Question: I have bubbles and icons who spoke it.
As you see this icon appears at next new line.
How can I set them together in the same line?
Person A is a man with glasses, and Person B is tweet bird.
How can I fix my css?
<URL>

'''
<span id="chat">
<span id="comment_645">
<div class="me_icon">
<p class="responsive-img">
<a href="/user/1"><img alt="X50" class="img-polaroid" src="http://t1.gstatic.com/images?q=tbn:ANd9GcTHwJFqUSlCJvXdCKEQ9dPxPhx_FYOcbQqD_Hco7vTSwEK_eVpnD-qTWcBCmg" style="width: 50px; height: 50px" /></a>
</p>
</div>
<div class="bubble me">
18:03:02:<a href="/user/1">Person A</a><br />
hi
</div>
</span>
<span id="comment_644">
<div class="me_icon">
<p class="responsive-img">
<a href="/user/1"><img alt="X50" class="img-polaroid" src="http://t1.gstatic.com/images?q=tbn:ANd9GcTHwJFqUSlCJvXdCKEQ9dPxPhx_FYOcbQqD_Hco7vTSwEK_eVpnD-qTWcBCmg" style="width: 50px; height: 50px" /></a>
</p>
</div>
<div class="bubble me">
17:54:43:<a href="/user/1">Person A</a><br />
hey
</div>
</span>
<span id="comment_643">
<div class="me_icon">
<p class="responsive-img">
<a href="/user/1"><img alt="X50" class="img-polaroid" src="http://t1.gstatic.com/images?q=tbn:ANd9GcTHwJFqUSlCJvXdCKEQ9dPxPhx_FYOcbQqD_Hco7vTSwEK_eVpnD-qTWcBCmg" style="width: 50px; height: 50px" /></a>
</p>
</div>
<div class="bubble me">
17:54:00:<a href="/user/1">Person A</a><br />
woohoo
</div>
</span>
<span id="comment_642">
<div class="me_icon">
<p class="responsive-img">
<a href="/user/1"><img alt="X50" class="img-polaroid" src="http://t1.gstatic.com/images?q=tbn:ANd9GcTHwJFqUSlCJvXdCKEQ9dPxPhx_FYOcbQqD_Hco7vTSwEK_eVpnD-qTWcBCmg" style="width: 50px; height: 50px" /></a>
</p>
</div>
<div class="bubble me">
21:15:25:<a href="/user/1">Person A</a><br />
ok
</div>
</span>
<span id="comment_641">
<div class="me_icon">
<p class="responsive-img">
<a href="/user/1"><img alt="X50" class="img-polaroid" src="http://t1.gstatic.com/images?q=tbn:ANd9GcTHwJFqUSlCJvXdCKEQ9dPxPhx_FYOcbQqD_Hco7vTSwEK_eVpnD-qTWcBCmg" style="width: 50px; height: 50px" /></a>
</p>
</div>
<div class="bubble me">
20:47:34:<a href="/user/1">Person A</a><br />
Howdy
</div>
</span>
<span id="comment_638">
<div class="bubble you">
20:36:49:<a href="/user/2">Person B</a><br />
hello
</div>
<div class="you_icon">
<p class="responsive-img">
<a href="/user/2"><img alt="2011-08-16_20.01.51" class="img-polaroid" src="http://www.miraiha.net/wpblog/wp-content/uploads/2010/10/designreviver-free-twitter-social-icon.jpg" style="width: 50px; height: 50px" /></a>
</p>
</div>
</span>
<span id="comment_634">
<div class="me_icon">
<p class="responsive-img">
<a href="/user/1"><img alt="X50" class="img-polaroid" src="http://t1.gstatic.com/images?q=tbn:ANd9GcTHwJFqUSlCJvXdCKEQ9dPxPhx_FYOcbQqD_Hco7vTSwEK_eVpnD-qTWcBCmg" style="width: 50px; height: 50px" /></a>
</p>
</div>
<div class="bubble me">
13:48:48:<a href="/user/1">Person A</a><br />
How's this?
</div>
</span>
<span id="comment_633">
<div class="me_icon">
<p class="responsive-img">
<a href="/user/1"><img alt="X50" class="img-polaroid" src="http://t1.gstatic.com/images?q=tbn:ANd9GcTHwJFqUSlCJvXdCKEQ9dPxPhx_FYOcbQqD_Hco7vTSwEK_eVpnD-qTWcBCmg" style="width: 50px; height: 50px" /></a>
</p>
</div>
<div class="bubble me">
13:48:29:<a href="/user/1">Person A</a><br />
test
</div>
</span>
<span id="comment_631">
<div class="me_icon">
<p class="responsive-img">
<a href="/user/1"><img alt="X50" class="img-polaroid" src="http://t1.gstatic.com/images?q=tbn:ANd9GcTHwJFqUSlCJvXdCKEQ9dPxPhx_FYOcbQqD_Hco7vTSwEK_eVpnD-qTWcBCmg" style="width: 50px; height: 50px" /></a>
</p>
</div>
<div class="bubble me">
13:25:55:<a href="/user/1">Person A</a><br />
hello
</div>
</span>
<span id="comment_630">
<div class="me_icon">
<p class="responsive-img">
<a href="/user/1"><img alt="X50" class="img-polaroid" src="http://t1.gstatic.com/images?q=tbn:ANd9GcTHwJFqUSlCJvXdCKEQ9dPxPhx_FYOcbQqD_Hco7vTSwEK_eVpnD-qTWcBCmg" style="width: 50px; height: 50px" /></a>
</p>
</div>
<div class="bubble me">
13:00:33:<a href="/user/1">Person A</a><br />
Nice to know you
</div>
</span>
</span>
'''
'''
.chat {
width: 100%;
text-align: center;
display:inline-block;
}
.bubble{
background-color: #FFFFFF;
border-radius: 5px;
box-shadow: 0 0 6px #B2B2B2;
display: inline-block;
padding: 10px 18px;
position: relative;
vertical-align: top;
word-break: break-all;
}
.bubble::before {
background-color: #FFFFFF;
content: "a0";
display: block;
height: 16px;
position: absolute;
top: 11px;
transform: rotate( 29deg ) skew( -35deg );
-moz-transform: rotate( 29deg ) skew( -35deg );
-ms-transform: rotate( 29deg ) skew( -35deg );
-o-transform: rotate( 29deg ) skew( -35deg );
-webkit-transform: rotate( 29deg ) skew( -35deg );
width: 20px;
}
.me {
float: center;
margin: 5px 10px 5px 5px;
width: 85%;
text-align: left;
}
.me_icon {
float: left;
margin: 5px 10px 5px 5px;
width: 85%;
text-align: left;
}
.me::before {
box-shadow: -2px 2px 2px 0 rgba( 178, 178, 178, .4 );
left: -9px;
}
.you {
float: center;
margin: 5px 10px 5px 5px;
width: 85%;
text-align: left;
}
.you_icon {
float: right;
margin: 5px 10px 5px 5px;
width: 85%;
text-align: right;
}
.you::before {
box-shadow: 2px -2px 2px 0 rgba( 178, 178, 178, .4 );
right: -9px;
}
'''
'''
____________________
IconA < 20:47:34: Person A |
| Howdy |
|___________________|
____________________
| 20:36:49: Person B |
| hello ? > IconB
|____________________|
'''
'''
____________________
IconA < 20:47:34: Person A |
| Howdy |
|___________________|
____________________
| 20:36:49: Person B |
| hello ? > IconB
|____________________|
'''
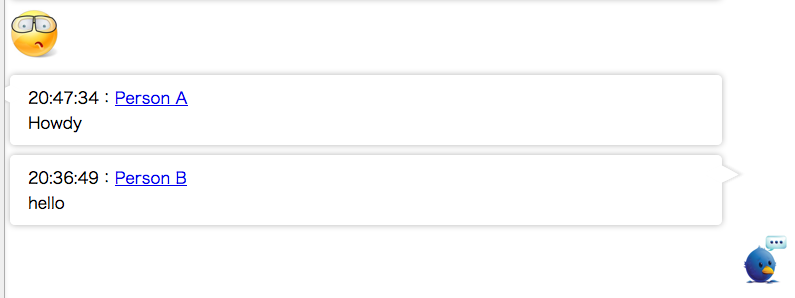
Answer: For achieving this completely, you need to change your html structure also.
It is not a good idea to use percentage sizes.
See the <URL>
'''
<div id="chat">
<div id="comment_641">
<div class="me_icon">
<p class="responsive-img">
<a href="/user/1"><img alt="X50" class="img-polaroid" src="http://t1.gstatic.com/images?q=tbn:ANd9GcTHwJFqUSlCJvXdCKEQ9dPxPhx_FYOcbQqD_Hco7vTSwEK_eVpnD-qTWcBCmg" style="width: 50px; height: 50px" /></a>
</p>
</div>
<div class="bubble me">
20:47:34:<a href="/user/1">Person A</a><br />
Howdy
</div>
</div>
<div id="comment_638">
<div class="you_icon">
<p class="responsive-img">
<a href="/user/2"><img alt="2011-08-16_20.01.51" class="img-polaroid" src="http://www.miraiha.net/wpblog/wp-content/uploads/2010/10/designreviver-free-twitter-social-icon.jpg" style="width: 50px; height: 50px" /></a>
</p>
</div>
<div class="bubble you">
20:36:49:<a href="/user/2">Person B</a><br />
hello
</div>
</div>
</div>
'''
.chat {
width: 100%;
text-align: center;
display:inline-block;
'''
}
.bubble{
background-color: #FFFFFF;
border-radius: 5px;
box-shadow: 0 0 6px #B2B2B2;
padding: 10px 18px;
position: relative;
vertical-align: top;
word-break: break-all;
margin-left:89px;
margin-right:89px;
margin-top:10px;
margin-bottom:10px;
}
.bubble::before {
background-color: #FFFFFF;
content: "a0";
display: block;
height: 16px;
position: absolute;
top: 11px;
transform: rotate( 29deg ) skew( -35deg );
-moz-transform: rotate( 29deg ) skew( -35deg );
-ms-transform: rotate( 29deg ) skew( -35deg );
-o-transform: rotate( 29deg ) skew( -35deg );
-webkit-transform: rotate( 29deg ) skew( -35deg );
width: 20px;
}
.me {
float: center;
text-align: left;
}
.me_icon {
float: left;
margin: 5px 10px 5px 5px;
text-align: left;
}
.me::before {
box-shadow: -2px 2px 2px 0 rgba( 178, 178, 178, .4 );
left: -9px;
}
.you {
float: center;
text-align: left;
}
.you_icon {
float: right;
margin: 5px 10px 5px 5px;
text-align: right;
}
.you::before {
box-shadow: 2px -2px 2px 0 rgba( 178, 178, 178, .4 );
right: -9px;
}
'''